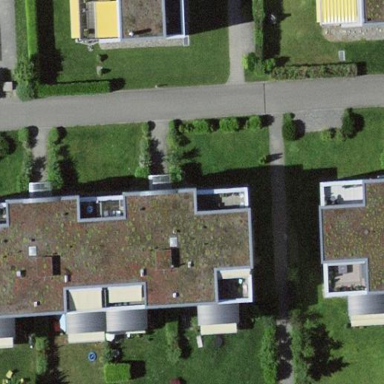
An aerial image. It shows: Flat-roofed apartment building.